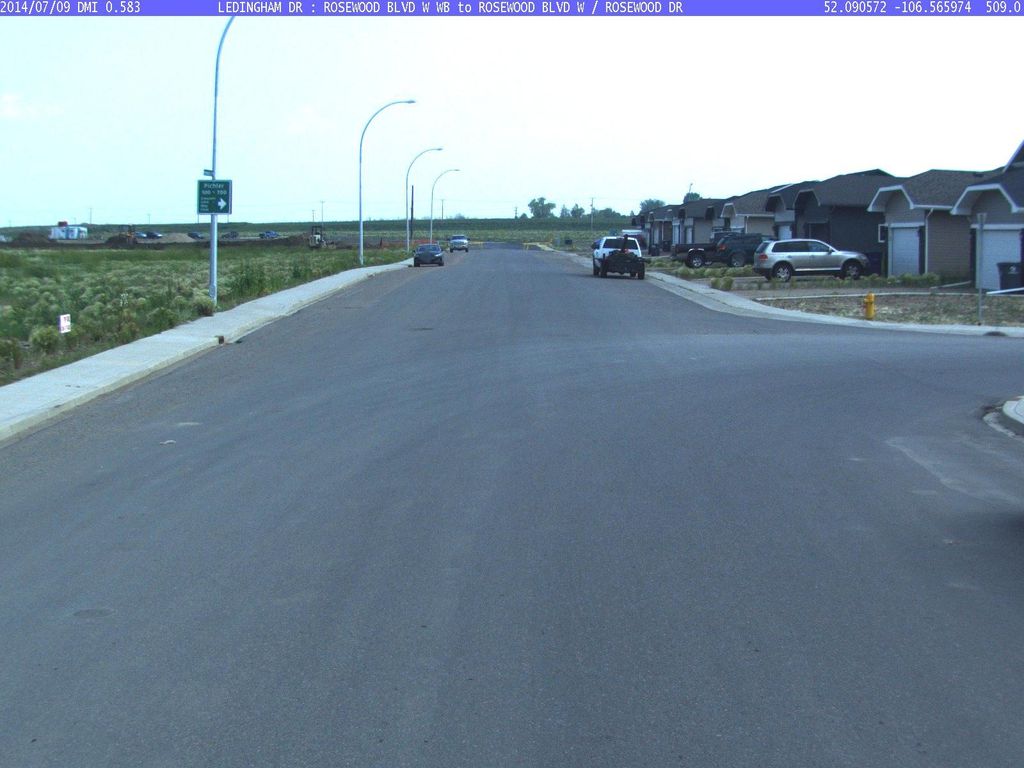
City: saskatoon